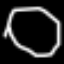
Label: octagon